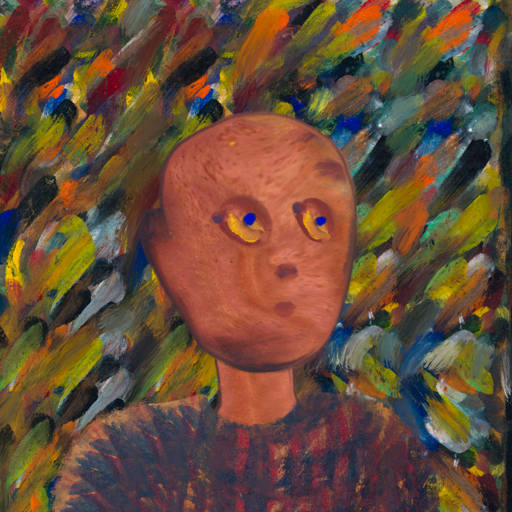
Background: An_Impression, Head And Neck Side: Mother_And_Son_Mother, Face Side: Mother_And_Son_Son, Bust: In_The_Sun, Hair Side: Blank, Head Accessory: Blank, Second Necklace: Blank, Necklace: Blank, Baby: Blank